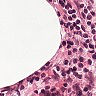
Metastatic tissue present: no